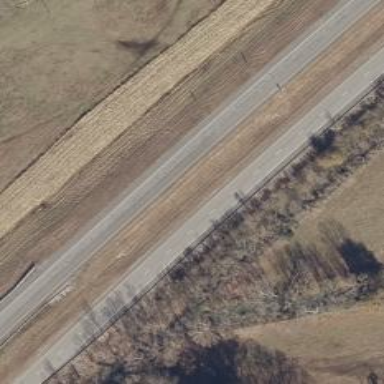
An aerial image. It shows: Primary highway.